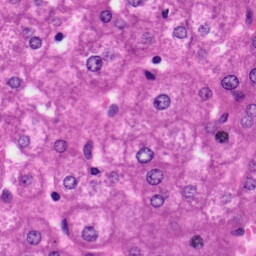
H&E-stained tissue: Liver